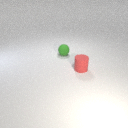
small green rubber sphere behind small red rubber cylinder